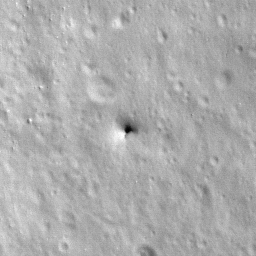
Pit: Stevinus 17
Host crater: Stevinus
Host type: impact_melt
Lunar coordinates: latitude -32.369, longitude 53.612